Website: crate-barrel
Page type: gifting
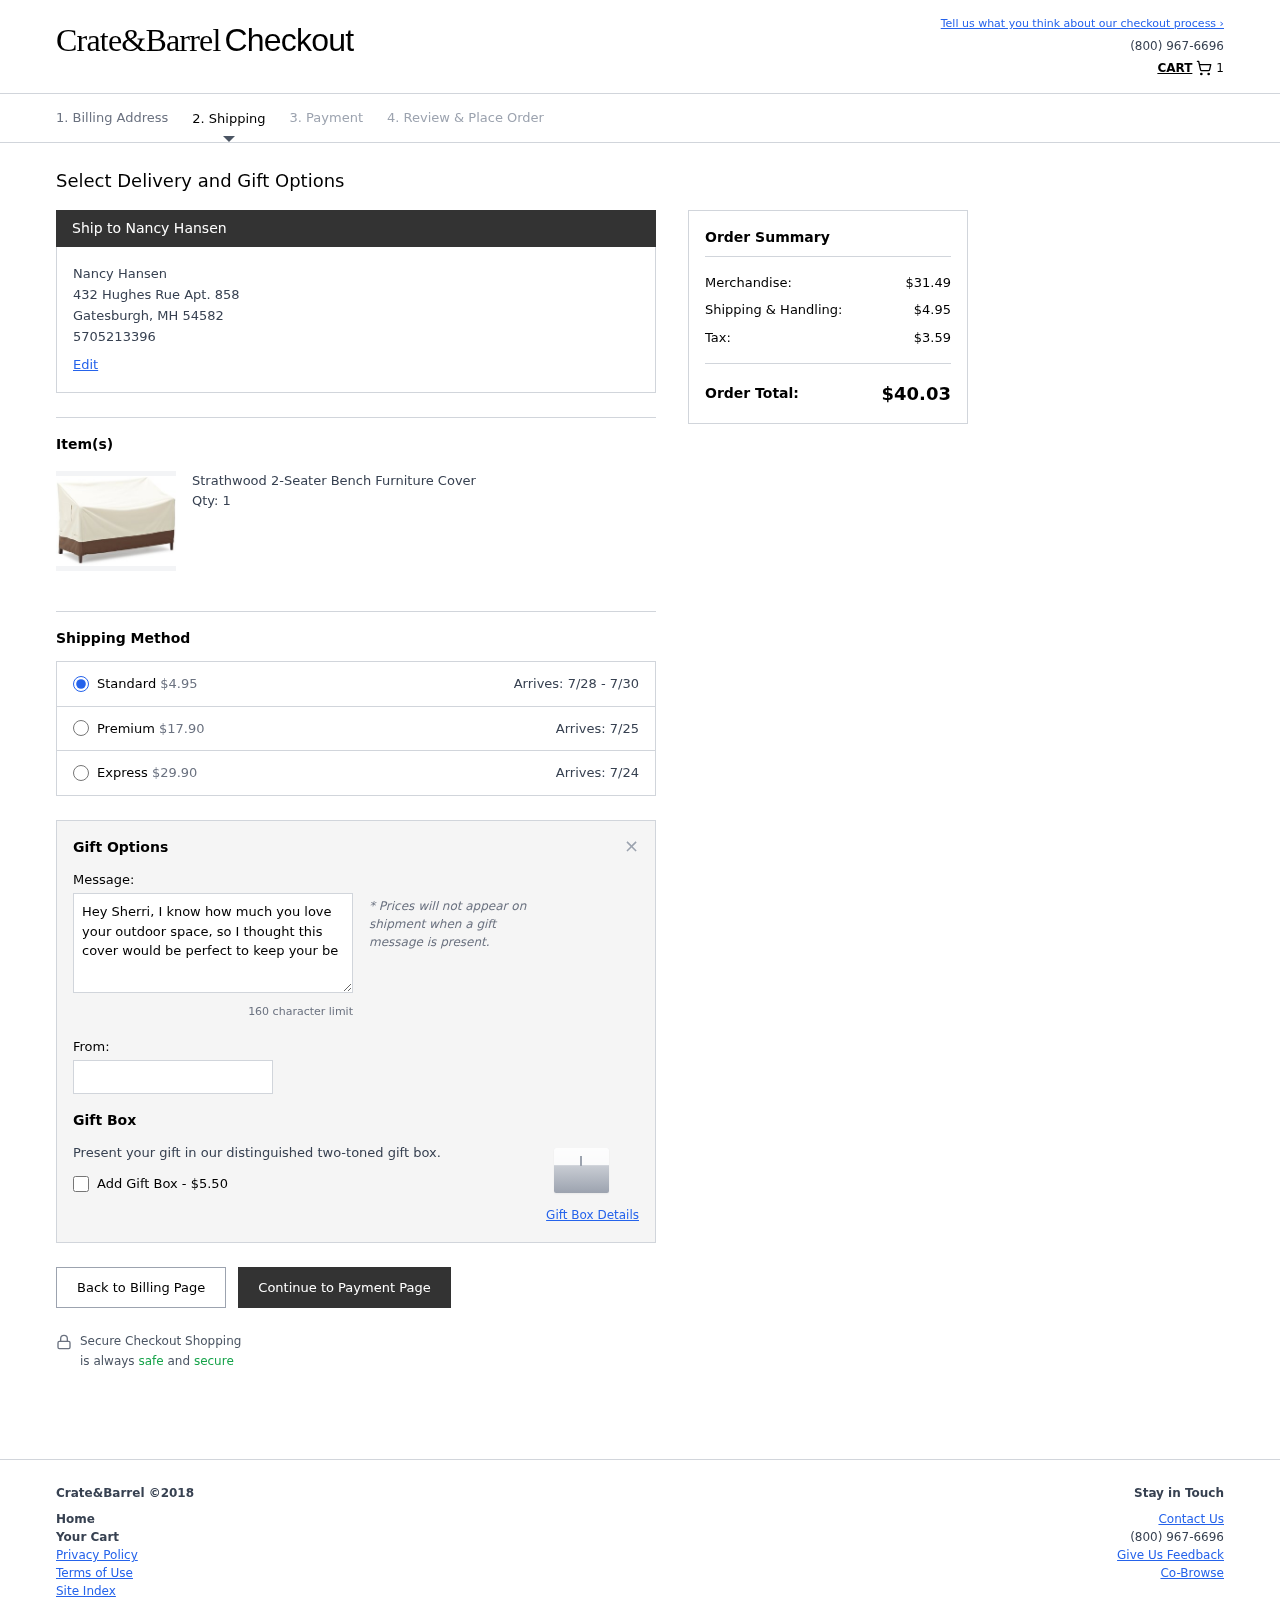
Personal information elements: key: PII_CITY
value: Gatesburgh
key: PII_FULLNAME
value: Nancy Hansen
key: PII_GIFT_FIRSTNAME
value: Sherri
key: PII_GIFT_MESSAGE
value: Hey Sherri, I know how much you love your outdoor space, so I thought this cover would be perfect to keep your bench in great shape through all the seasons. Just a little something to help you enjoy those relaxing moments outside even more. Hope you love it!
Nancy
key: PII_PHONE
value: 5705213396
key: PII_POSTCODE
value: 54582
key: PII_STATE_ABBR
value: MH
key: PII_STREET
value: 432 Hughes Rue Apt. 858
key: PII_FULLNAME2
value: Nancy Hansen
Product elements: key: PRODUCT1_NAME
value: Strathwood 2-Seater Bench Furniture Cover
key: PRODUCT1_QUANTITY
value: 1
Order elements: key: ORDER_NUM_ITEMS
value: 1
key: ORDER_SHIPPING_COST
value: $4.95
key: ORDER_DELIVERY_DATE_RANGE
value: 7/28 - 7/30
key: ORDER_PREMIUM_SHIPPING
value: $17.90
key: ORDER_PREMIUM_DATE
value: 7/25
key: ORDER_EXPRESS_SHIPPING
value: $29.90
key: ORDER_EXPRESS_DATE
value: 7/24
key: ORDER_SUBTOTAL
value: $31.49
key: ORDER_TAX
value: $3.59
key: ORDER_TOTAL
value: $40.03